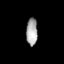
Tissue: lung
Cell type: Epithelial cells
Senescence score: 0.2139
Nuclear area (px): 298
Mean DAPI intensity: 168.547